Field crop: maize
Growth stage: 2
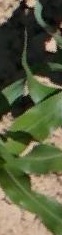
Species: maize